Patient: sex F, age 33
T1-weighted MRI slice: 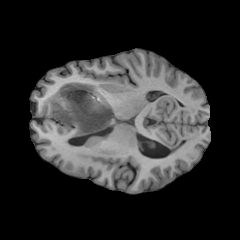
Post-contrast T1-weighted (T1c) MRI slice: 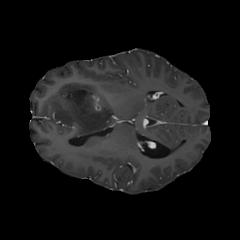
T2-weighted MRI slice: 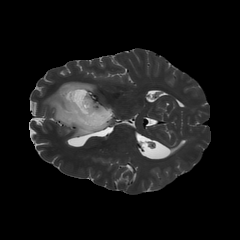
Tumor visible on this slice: yes
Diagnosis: Astrocytoma, IDH-mutant
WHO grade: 4